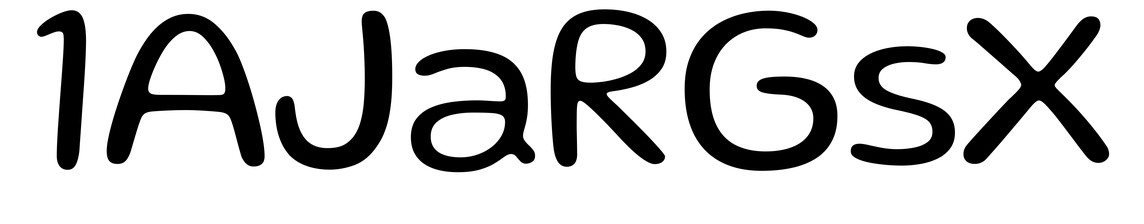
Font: Gluten_Light